Question: I want to change the tabcontrol color. I tried it too much and I searched for it here on SO but I didn't find anything.

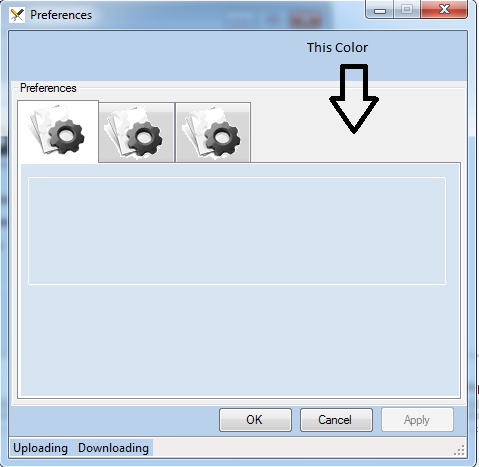
Answer: Same type of problem I am also facing you can do this by changing the property . change it from to
Please visit this link too
<URL>